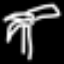
Label: palm tree